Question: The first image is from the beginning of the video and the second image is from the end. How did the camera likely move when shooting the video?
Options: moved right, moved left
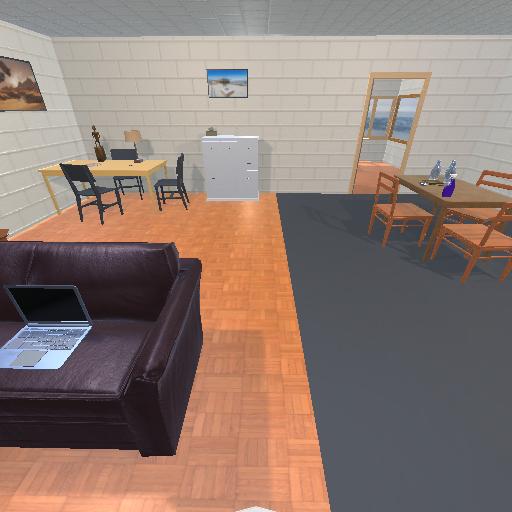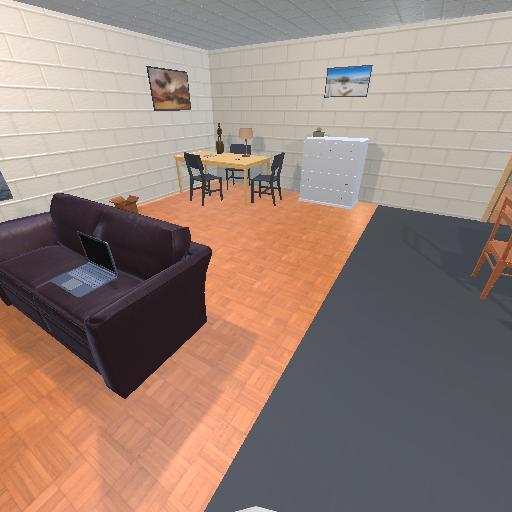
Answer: moved right